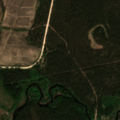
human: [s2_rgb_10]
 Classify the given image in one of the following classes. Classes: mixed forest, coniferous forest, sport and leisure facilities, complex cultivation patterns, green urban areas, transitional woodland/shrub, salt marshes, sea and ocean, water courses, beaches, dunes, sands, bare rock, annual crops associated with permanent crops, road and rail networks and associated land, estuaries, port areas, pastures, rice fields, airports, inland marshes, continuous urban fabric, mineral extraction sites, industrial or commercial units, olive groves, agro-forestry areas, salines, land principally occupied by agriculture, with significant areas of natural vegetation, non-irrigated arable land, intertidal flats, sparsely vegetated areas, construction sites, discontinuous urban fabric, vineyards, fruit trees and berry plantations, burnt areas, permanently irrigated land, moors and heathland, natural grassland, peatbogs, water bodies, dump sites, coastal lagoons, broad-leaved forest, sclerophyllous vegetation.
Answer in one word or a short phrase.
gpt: land principally occupied by agriculture, with significant areas of natural vegetation, coniferous forest, mixed forest, water bodies